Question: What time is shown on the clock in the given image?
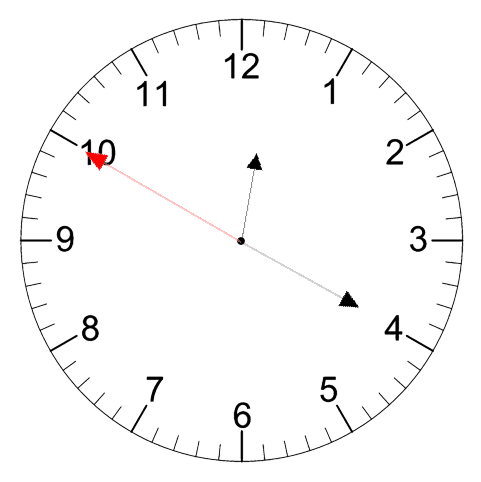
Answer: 12:19:50